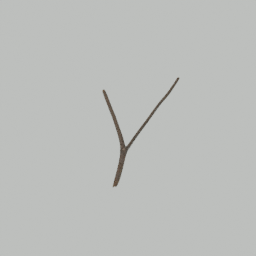
Label: nature